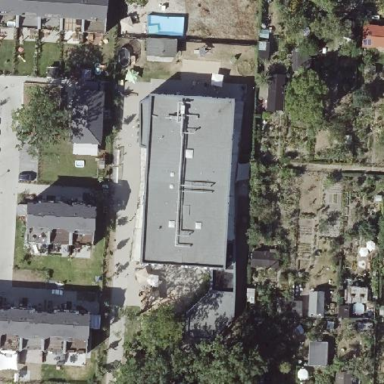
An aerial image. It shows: Flat roof kindergarten building.